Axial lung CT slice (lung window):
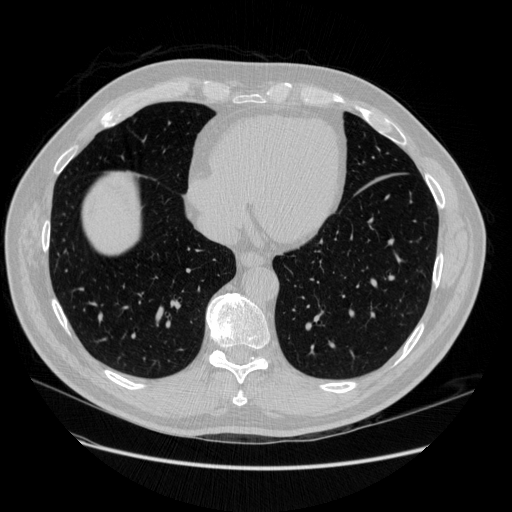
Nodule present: no